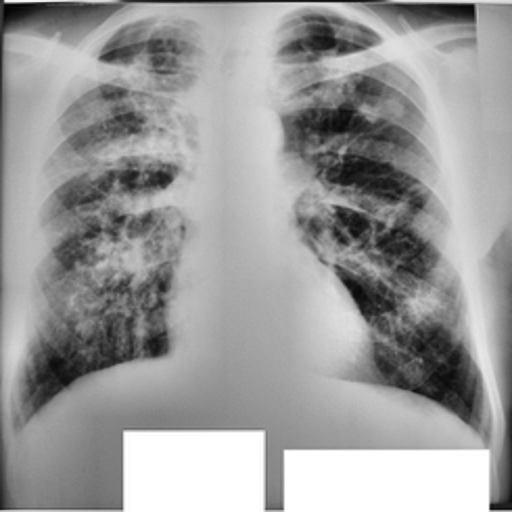
Finding: TUBERCULOSIS